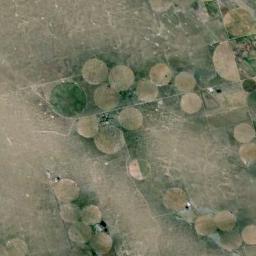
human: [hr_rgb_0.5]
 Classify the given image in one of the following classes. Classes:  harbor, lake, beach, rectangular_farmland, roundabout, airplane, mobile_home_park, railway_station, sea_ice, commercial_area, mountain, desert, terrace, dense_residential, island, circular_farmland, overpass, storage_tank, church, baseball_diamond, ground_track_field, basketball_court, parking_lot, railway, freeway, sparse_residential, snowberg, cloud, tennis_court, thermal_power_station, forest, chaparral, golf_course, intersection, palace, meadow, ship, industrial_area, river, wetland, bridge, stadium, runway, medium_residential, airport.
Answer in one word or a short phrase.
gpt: circular_farmland